Field crop: tomato
Growth stage: 1
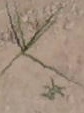
Species: cyperus